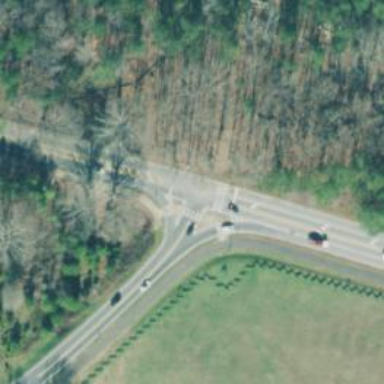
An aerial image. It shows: Emergency access point on the road.